Current action and preconditions to check: trajectory_clear

Your task: For each precondition in the list above, predict whether it will hold at this action.

Consider the current scene as observed from the mobile robot's camera, and analyze the predicted future states of all dynamic agents (e.g., people, animals, vehicles, or any moving entities) within the NEXT SECOND.

IMPORTANT: Only answer "very likely" if you are absolutely certain—based on strong, clear evidence—that a dynamic agent will violate the precondition in the predicted future state. Do NOT answer "very likely" for unlikely, ambiguous, or low-probability risks.

Ask yourself for each precondition: Is there a high probability, with clear and convincing evidence, that the predicted future states of any dynamic agent will interfere with the predicted future state of the currently executing action within the NEXT SECOND, causing that precondition to fail?

Assess the risk level based on these predictions. Use "likely" or "very likely" if motions create a clear risk of interference.

Use "neutral" or "improbable" if agents are nearby but their predicted paths are clearly diverging or non-conflicting.

Failure Risk Categories: "very improbable", "improbable", "neutral", "likely", "very likely"

Answer Format: Output ONLY the probability_of_failure value from these categories: "very improbable", "improbable", "neutral", "likely", "very likely"

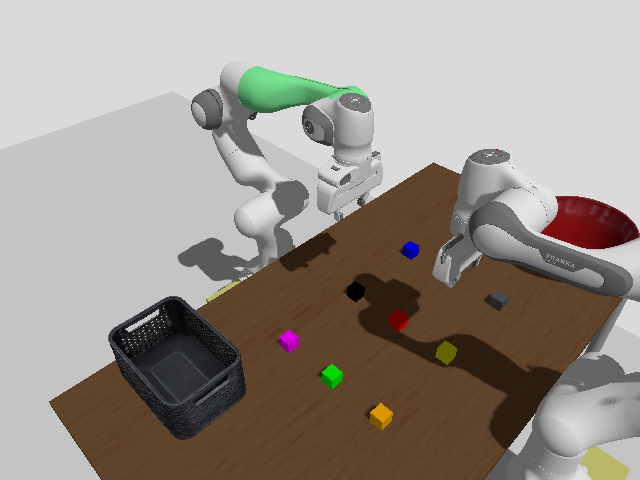

Answer: very improbable